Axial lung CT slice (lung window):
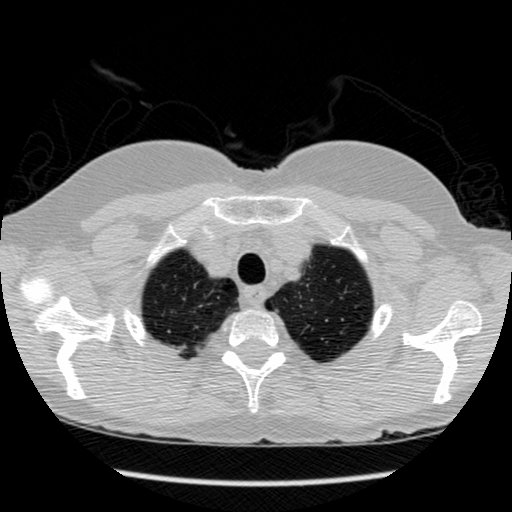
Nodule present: no